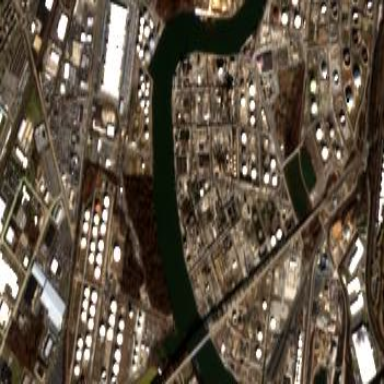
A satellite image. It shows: Industrial area with refinery.